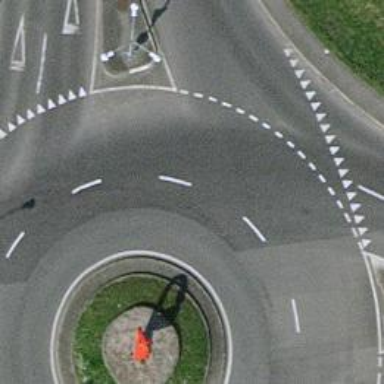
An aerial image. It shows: Secondary road with asphalt surface leading to roundabout.